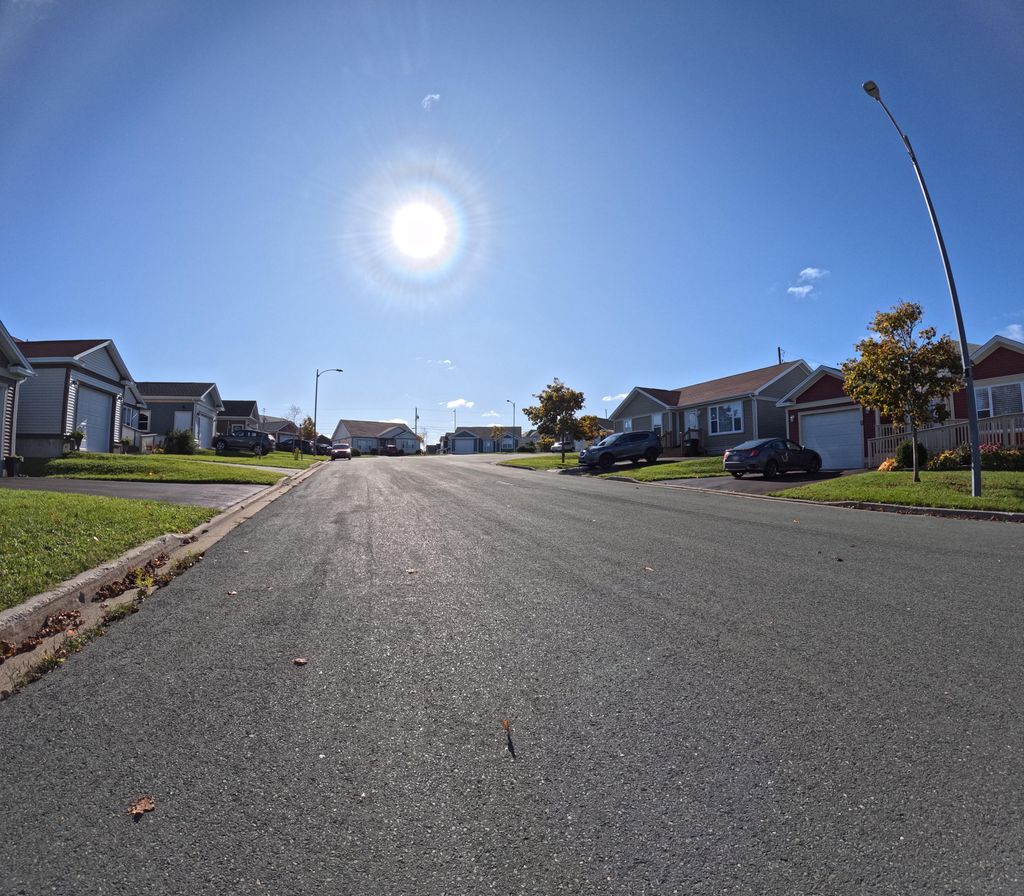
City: st_johns